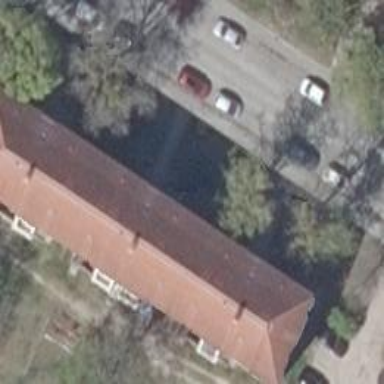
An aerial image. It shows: View of apartment building.